Question: I want the color of title bar to be changed from green to red in wpf.
How can I do it??
Like this -
[
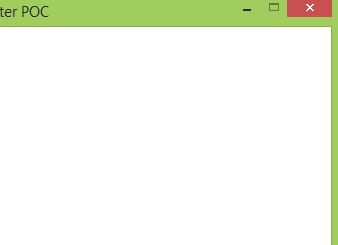
Answer: Title bar is not a client area and hence is not available for editing as such.
You can though set 'WindowStyle="None"' and then add a custom border around your window.
Make sure you add Close Maximize and Minimize buttons to it.
And if you are using '.net 4.5' <URL> can be useful as well